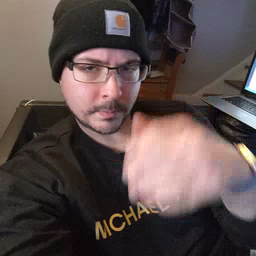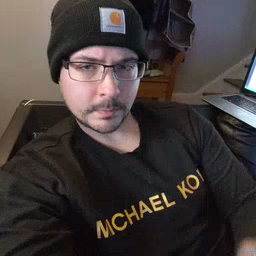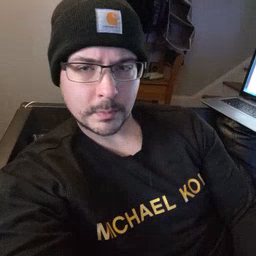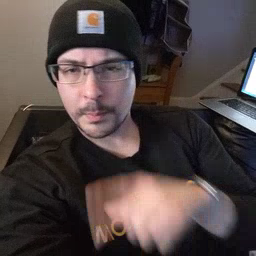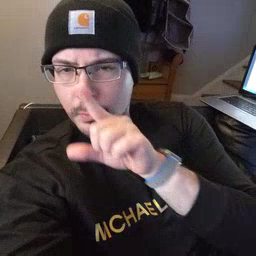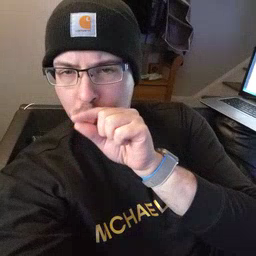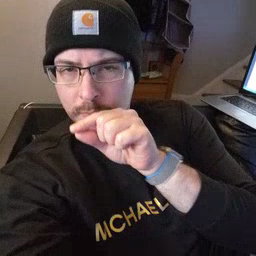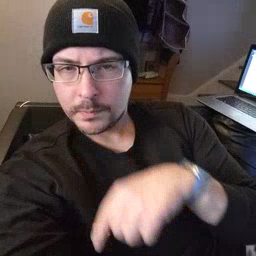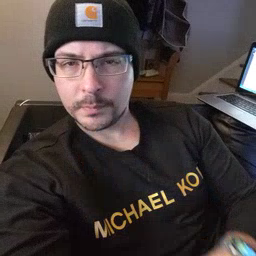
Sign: bird